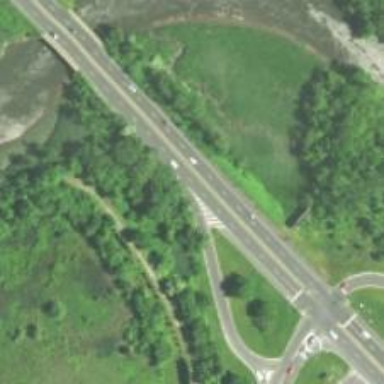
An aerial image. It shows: Trunk highway.